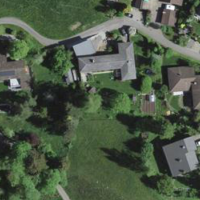
EUNIS habitat code: 55
Species observed at this site:
Silene dioica
Vicia sepium